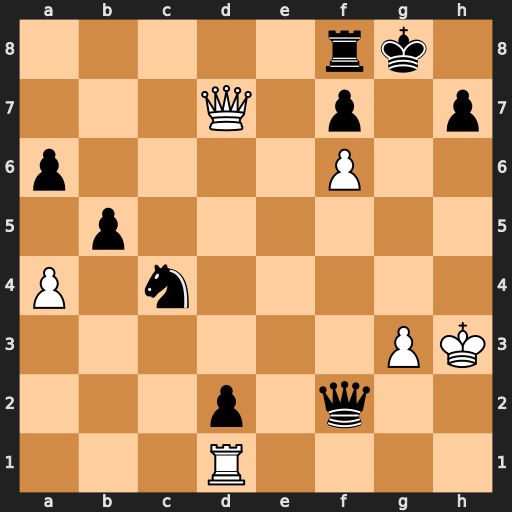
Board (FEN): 5rk1/3Q1p1p/p4P2/1p6/P1n5/6PK/3p1q2/3R4
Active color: w
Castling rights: -
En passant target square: -
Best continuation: Qg4+ Kh8 Qg7#